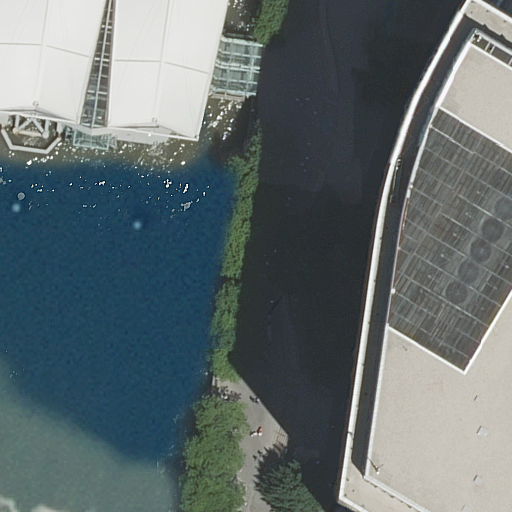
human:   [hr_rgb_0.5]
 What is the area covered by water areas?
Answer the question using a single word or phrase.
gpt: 4760m2

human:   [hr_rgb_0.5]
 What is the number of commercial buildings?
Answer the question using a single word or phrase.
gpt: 0

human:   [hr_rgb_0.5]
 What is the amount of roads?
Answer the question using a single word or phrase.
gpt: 2

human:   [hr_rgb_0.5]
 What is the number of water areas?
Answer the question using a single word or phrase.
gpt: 1

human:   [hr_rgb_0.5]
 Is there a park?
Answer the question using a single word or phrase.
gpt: yes

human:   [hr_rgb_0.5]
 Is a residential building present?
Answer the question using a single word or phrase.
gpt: yes

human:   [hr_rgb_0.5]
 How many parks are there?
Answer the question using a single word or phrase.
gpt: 1

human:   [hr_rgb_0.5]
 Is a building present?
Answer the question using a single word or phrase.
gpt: yes

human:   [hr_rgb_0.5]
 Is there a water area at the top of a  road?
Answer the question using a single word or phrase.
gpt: no

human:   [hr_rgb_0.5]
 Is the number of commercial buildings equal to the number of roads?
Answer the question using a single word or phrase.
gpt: no

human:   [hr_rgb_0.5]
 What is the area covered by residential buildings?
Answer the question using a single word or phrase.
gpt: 498m2

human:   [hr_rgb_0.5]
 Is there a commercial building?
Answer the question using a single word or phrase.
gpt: no

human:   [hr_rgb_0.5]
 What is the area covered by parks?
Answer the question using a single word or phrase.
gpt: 6194m2

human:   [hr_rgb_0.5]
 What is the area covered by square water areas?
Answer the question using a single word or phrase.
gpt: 0m2

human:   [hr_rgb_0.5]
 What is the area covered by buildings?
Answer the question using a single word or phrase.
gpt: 498m2

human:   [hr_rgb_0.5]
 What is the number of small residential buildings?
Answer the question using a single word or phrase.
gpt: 0

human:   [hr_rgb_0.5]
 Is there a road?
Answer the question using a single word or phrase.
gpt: yes

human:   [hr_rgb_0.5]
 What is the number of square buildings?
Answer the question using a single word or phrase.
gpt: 0

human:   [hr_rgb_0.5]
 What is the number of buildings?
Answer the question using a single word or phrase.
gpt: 1

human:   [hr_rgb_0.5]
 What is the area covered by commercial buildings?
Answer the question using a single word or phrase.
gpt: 0m2

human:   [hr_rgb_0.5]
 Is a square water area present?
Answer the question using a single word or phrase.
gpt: no

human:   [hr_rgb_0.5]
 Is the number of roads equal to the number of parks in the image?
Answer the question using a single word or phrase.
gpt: no

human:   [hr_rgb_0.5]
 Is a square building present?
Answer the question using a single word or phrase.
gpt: no

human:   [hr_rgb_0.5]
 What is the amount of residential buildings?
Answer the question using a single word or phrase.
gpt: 1

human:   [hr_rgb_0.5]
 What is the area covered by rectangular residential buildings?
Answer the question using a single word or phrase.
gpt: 498m2

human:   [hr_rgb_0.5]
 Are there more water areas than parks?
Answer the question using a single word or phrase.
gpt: no

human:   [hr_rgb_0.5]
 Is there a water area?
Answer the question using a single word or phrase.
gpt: yes

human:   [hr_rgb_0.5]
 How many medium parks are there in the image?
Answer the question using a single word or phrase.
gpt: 0

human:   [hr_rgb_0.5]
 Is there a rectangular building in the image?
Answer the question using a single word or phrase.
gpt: yes

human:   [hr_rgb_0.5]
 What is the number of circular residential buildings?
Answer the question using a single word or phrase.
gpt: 0

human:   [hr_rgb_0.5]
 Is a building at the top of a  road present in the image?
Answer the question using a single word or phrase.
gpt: no

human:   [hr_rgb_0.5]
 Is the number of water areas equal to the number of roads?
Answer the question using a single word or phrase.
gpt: no

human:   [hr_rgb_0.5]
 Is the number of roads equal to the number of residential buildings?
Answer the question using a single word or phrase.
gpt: no

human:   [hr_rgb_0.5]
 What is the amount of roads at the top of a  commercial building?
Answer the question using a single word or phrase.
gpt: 0

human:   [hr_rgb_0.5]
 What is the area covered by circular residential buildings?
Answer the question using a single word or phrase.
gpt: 0m2

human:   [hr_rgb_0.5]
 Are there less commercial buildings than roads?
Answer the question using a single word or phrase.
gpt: yes

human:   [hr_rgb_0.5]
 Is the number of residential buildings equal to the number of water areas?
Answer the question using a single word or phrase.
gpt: yes

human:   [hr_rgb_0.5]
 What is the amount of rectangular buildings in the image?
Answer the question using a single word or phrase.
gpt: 1

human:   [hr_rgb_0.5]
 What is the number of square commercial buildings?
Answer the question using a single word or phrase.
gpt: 0

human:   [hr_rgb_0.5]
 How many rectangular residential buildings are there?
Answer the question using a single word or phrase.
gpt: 1

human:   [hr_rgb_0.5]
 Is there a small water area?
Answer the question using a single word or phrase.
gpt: no

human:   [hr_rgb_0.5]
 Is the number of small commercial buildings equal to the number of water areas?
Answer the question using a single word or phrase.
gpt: no

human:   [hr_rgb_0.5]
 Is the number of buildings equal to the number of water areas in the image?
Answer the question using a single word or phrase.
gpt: yes

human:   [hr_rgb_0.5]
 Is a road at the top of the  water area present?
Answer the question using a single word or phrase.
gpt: yes

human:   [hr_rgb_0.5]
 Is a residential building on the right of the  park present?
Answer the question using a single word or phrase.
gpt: yes

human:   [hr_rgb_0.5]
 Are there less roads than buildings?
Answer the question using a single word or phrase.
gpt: no

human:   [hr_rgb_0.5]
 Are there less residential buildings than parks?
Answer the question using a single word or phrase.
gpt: no

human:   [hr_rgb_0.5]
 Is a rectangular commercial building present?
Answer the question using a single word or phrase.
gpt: no

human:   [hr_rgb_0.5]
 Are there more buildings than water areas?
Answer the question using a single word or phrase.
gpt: no

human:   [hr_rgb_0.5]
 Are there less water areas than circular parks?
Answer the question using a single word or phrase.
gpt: no

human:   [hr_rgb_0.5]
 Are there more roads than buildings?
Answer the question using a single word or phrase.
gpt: yes

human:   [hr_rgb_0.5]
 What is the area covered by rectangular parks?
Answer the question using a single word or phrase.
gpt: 0m2

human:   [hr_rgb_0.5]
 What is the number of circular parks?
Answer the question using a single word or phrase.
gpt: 0

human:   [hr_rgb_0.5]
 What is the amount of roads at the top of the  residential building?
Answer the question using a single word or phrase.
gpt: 2

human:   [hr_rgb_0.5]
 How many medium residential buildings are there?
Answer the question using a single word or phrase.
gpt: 1

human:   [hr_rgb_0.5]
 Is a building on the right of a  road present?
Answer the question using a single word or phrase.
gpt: yes

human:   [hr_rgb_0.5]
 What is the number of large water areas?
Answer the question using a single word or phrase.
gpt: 1

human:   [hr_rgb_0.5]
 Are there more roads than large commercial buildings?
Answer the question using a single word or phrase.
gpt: yes

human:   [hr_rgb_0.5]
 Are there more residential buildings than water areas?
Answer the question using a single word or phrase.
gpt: no

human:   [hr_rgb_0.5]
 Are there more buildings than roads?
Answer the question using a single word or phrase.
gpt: no

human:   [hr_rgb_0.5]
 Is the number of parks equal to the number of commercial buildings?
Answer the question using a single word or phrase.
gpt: no

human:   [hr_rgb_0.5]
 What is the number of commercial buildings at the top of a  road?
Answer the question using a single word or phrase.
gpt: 0

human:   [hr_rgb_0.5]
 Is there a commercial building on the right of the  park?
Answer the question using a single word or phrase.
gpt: no

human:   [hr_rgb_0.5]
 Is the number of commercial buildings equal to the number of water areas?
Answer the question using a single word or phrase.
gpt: no